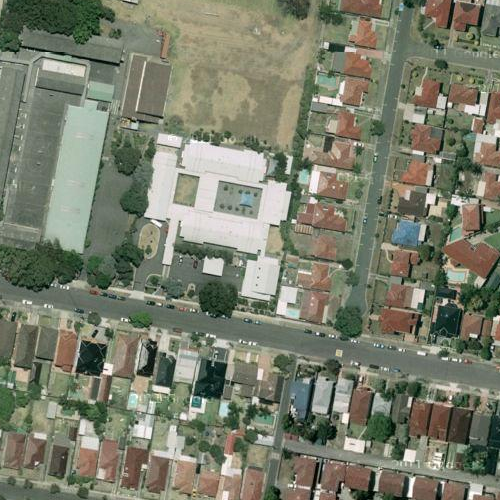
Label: sydney